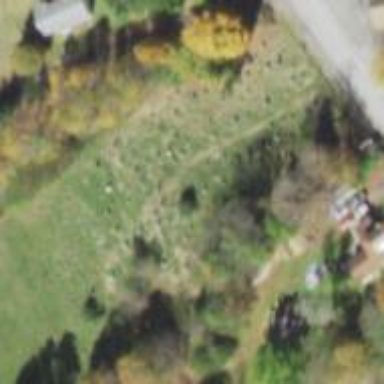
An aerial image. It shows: Cemetery.